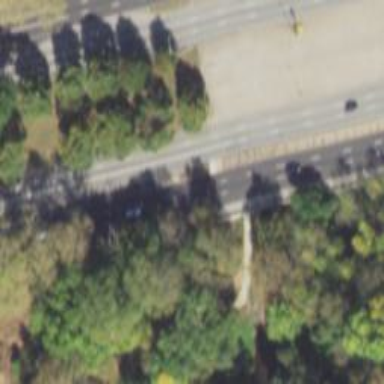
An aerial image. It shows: Footway bridge.